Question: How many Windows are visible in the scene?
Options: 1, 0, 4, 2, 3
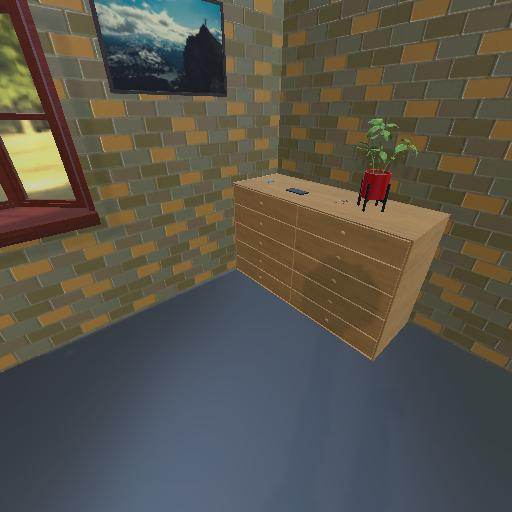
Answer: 1